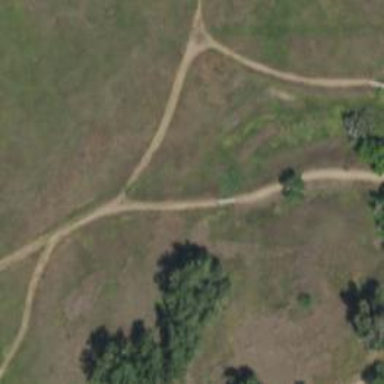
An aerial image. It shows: Path with embankment.